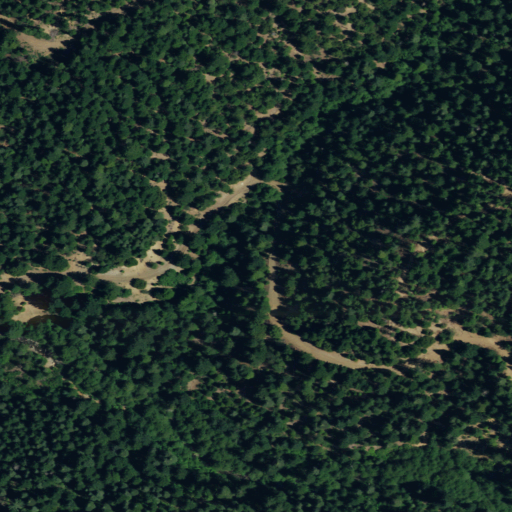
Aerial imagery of valley in California named Sunk Gulch containing evergreen forest and mixed forest